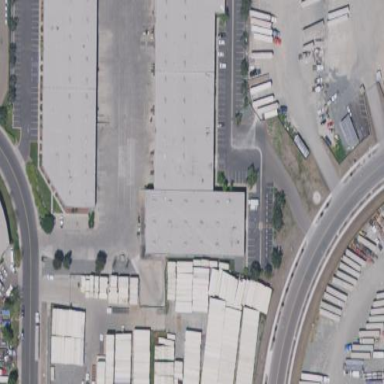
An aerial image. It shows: Industrial building.